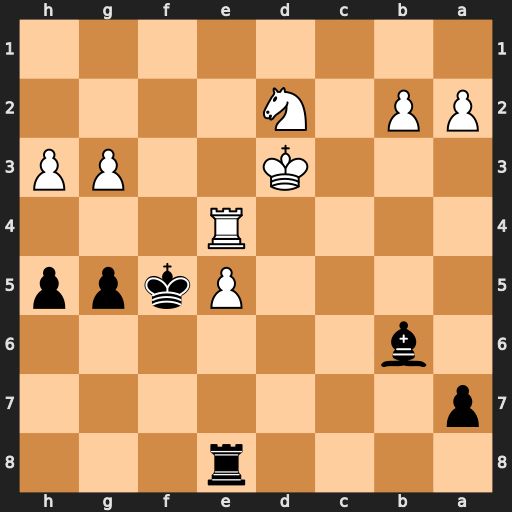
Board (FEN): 4r3/p7/1b6/4Pkpp/4R3/3K2PP/PP1N4/8
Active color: b
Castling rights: -
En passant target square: -
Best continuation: Rd8+ Kc3 Rxd2